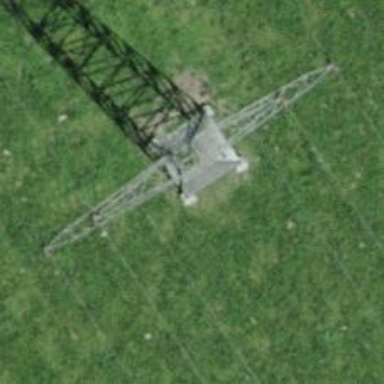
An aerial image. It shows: Power line in the image.